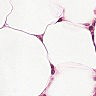
Metastatic tissue present: no